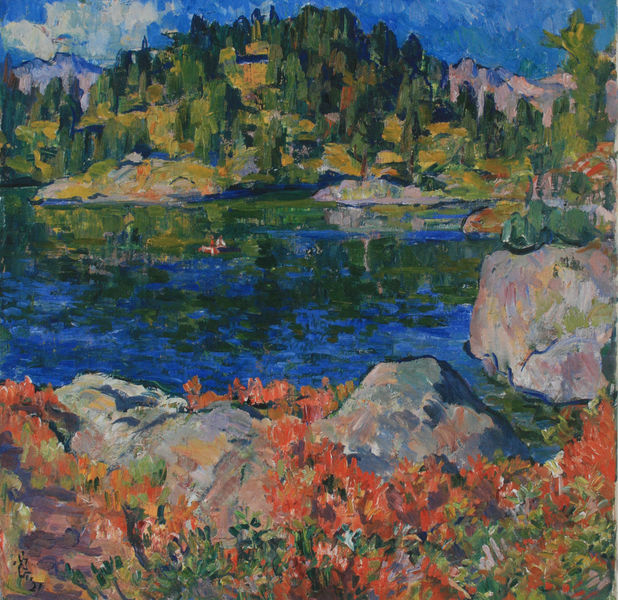
Titel: Am Cavlocciosee
Künstler: Giovanni Giacometti
Institution: Privatbesitz
Schlagwörter: baum, berg, blau, felsen, gemälde, himmel, wasser, weiß, wolken, bäume, cezanne, fluss, gelb, grün, impressionismus, landschaft, menschen, see, teich, ufer, blumen, bunt, frankreich, grau, schwarz, rot, wolke, expressionismus, malerei, stein, steine, bild, öl, häuser, hügel, natur, spiegelung, gewässer, pastos, wasserspiegelung, insel, paar, pflanzen, wald, boot, zypressen, schiff, sommer, wellen, abhang, berge, farben, fels, gebirge, lila, violett, herbst, idylle, tannen, ölgemälde, blue, men, oil, people, red, white, black, dark, figures, gray, green, modern, painting, woman, yellow, rudern, flowers, oil painting, pink, reflection, reflexion, pärchen, provence, erika, alpen, schweiz, flecken, flower, blauer himmel, cloud, clouds, man, rock, rocks, sky, stone, tree, landschafft, boat, field, hill, lake, landscape, mountain, nature, ocean, orange, sea, shore, water, nadelbäume, reflections, trees, seerosen, seerose, gebirgssee, forest, grass, light, river, path, plants, fließen, kraut, kräuter, brush strokes, color, impressionism, paul, shadow, gree, kräftig, french, couple, abstract, bright, sunny, monet, spring, leaves, colorful, pastel, baume, zedern, rose, pond, impressionist, spiegelunge, fish, picasso, vegetation, bank, stones, trail, steingarten, czesanne, nordisch, postimpressionist, seurat, reflektion, gibrssee, hike, grob gemalt, swimming, bonnard, swim, oils, waterscape, loch, swin, trees green blue red, voillard, red flowers, imprecise, grey rocks